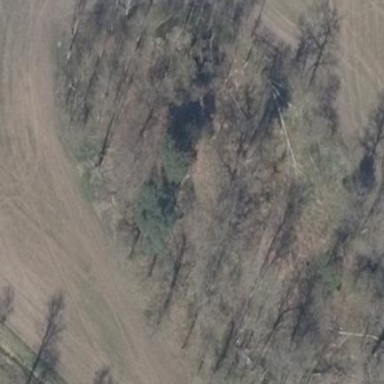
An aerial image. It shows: Forest area.